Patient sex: M
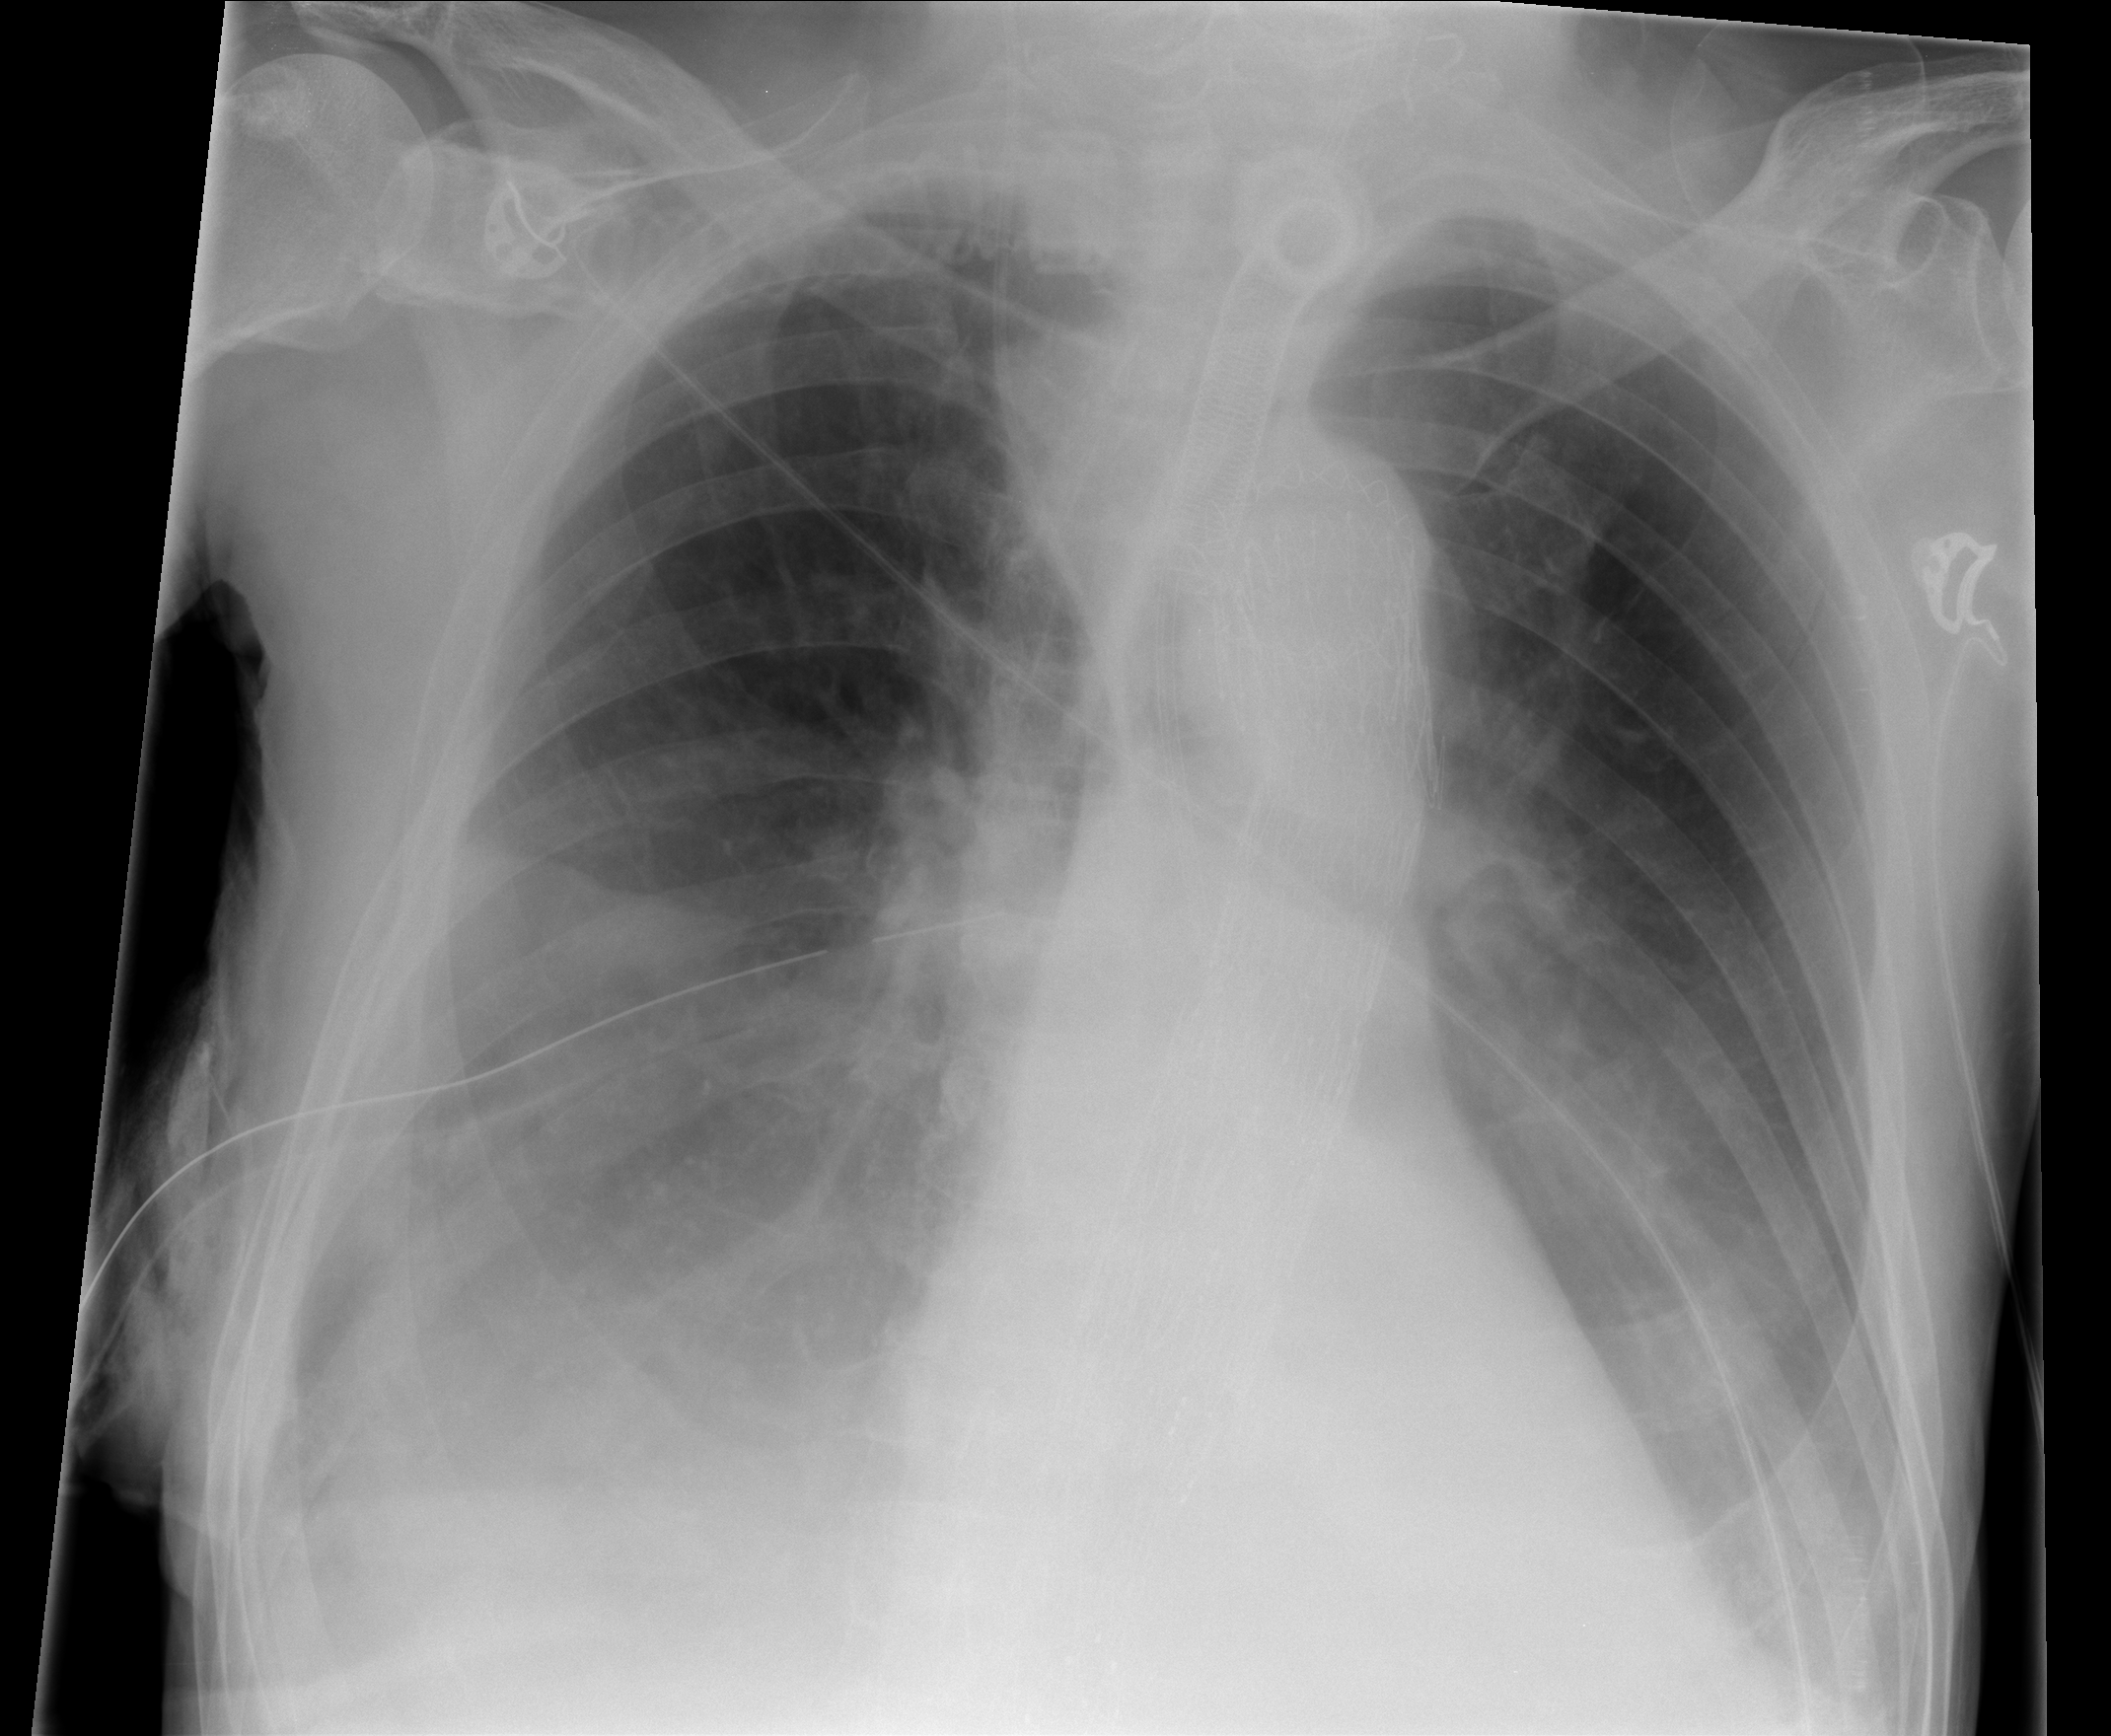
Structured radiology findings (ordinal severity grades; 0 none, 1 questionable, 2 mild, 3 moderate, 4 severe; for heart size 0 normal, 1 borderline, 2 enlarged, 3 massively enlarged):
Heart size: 0
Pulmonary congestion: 2
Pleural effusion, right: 3
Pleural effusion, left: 2
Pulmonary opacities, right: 0
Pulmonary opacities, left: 2
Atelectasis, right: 2
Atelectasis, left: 2